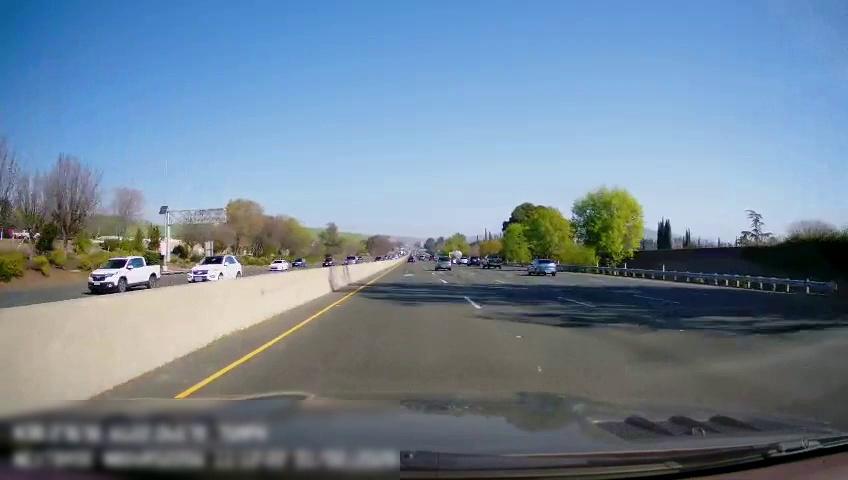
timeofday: Day
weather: Sunny
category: Drivable Space
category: Drivable Space
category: Vehicles | SUV
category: Vehicles | Car
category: Vehicles | Truck
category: Vehicles | SUV
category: Vehicles | SUV
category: Vehicles | SUV
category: Vehicles | Car
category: Vehicles | SUV
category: Vehicles | Truck
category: Vehicles | SUV
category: Vehicles | Other LV
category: Vehicles | Car
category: Lanes | Alternate Lane
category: Lanes | Current Lane
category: Lanes | Current Lane
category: Lanes | Alternate Lane